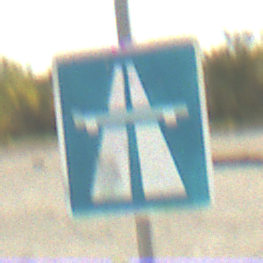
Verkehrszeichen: Autobahn
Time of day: MorningAfternoon
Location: Outdoor (RoadRail)
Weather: PartlyCloudy
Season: NotSpecified
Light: Natural